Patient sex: F
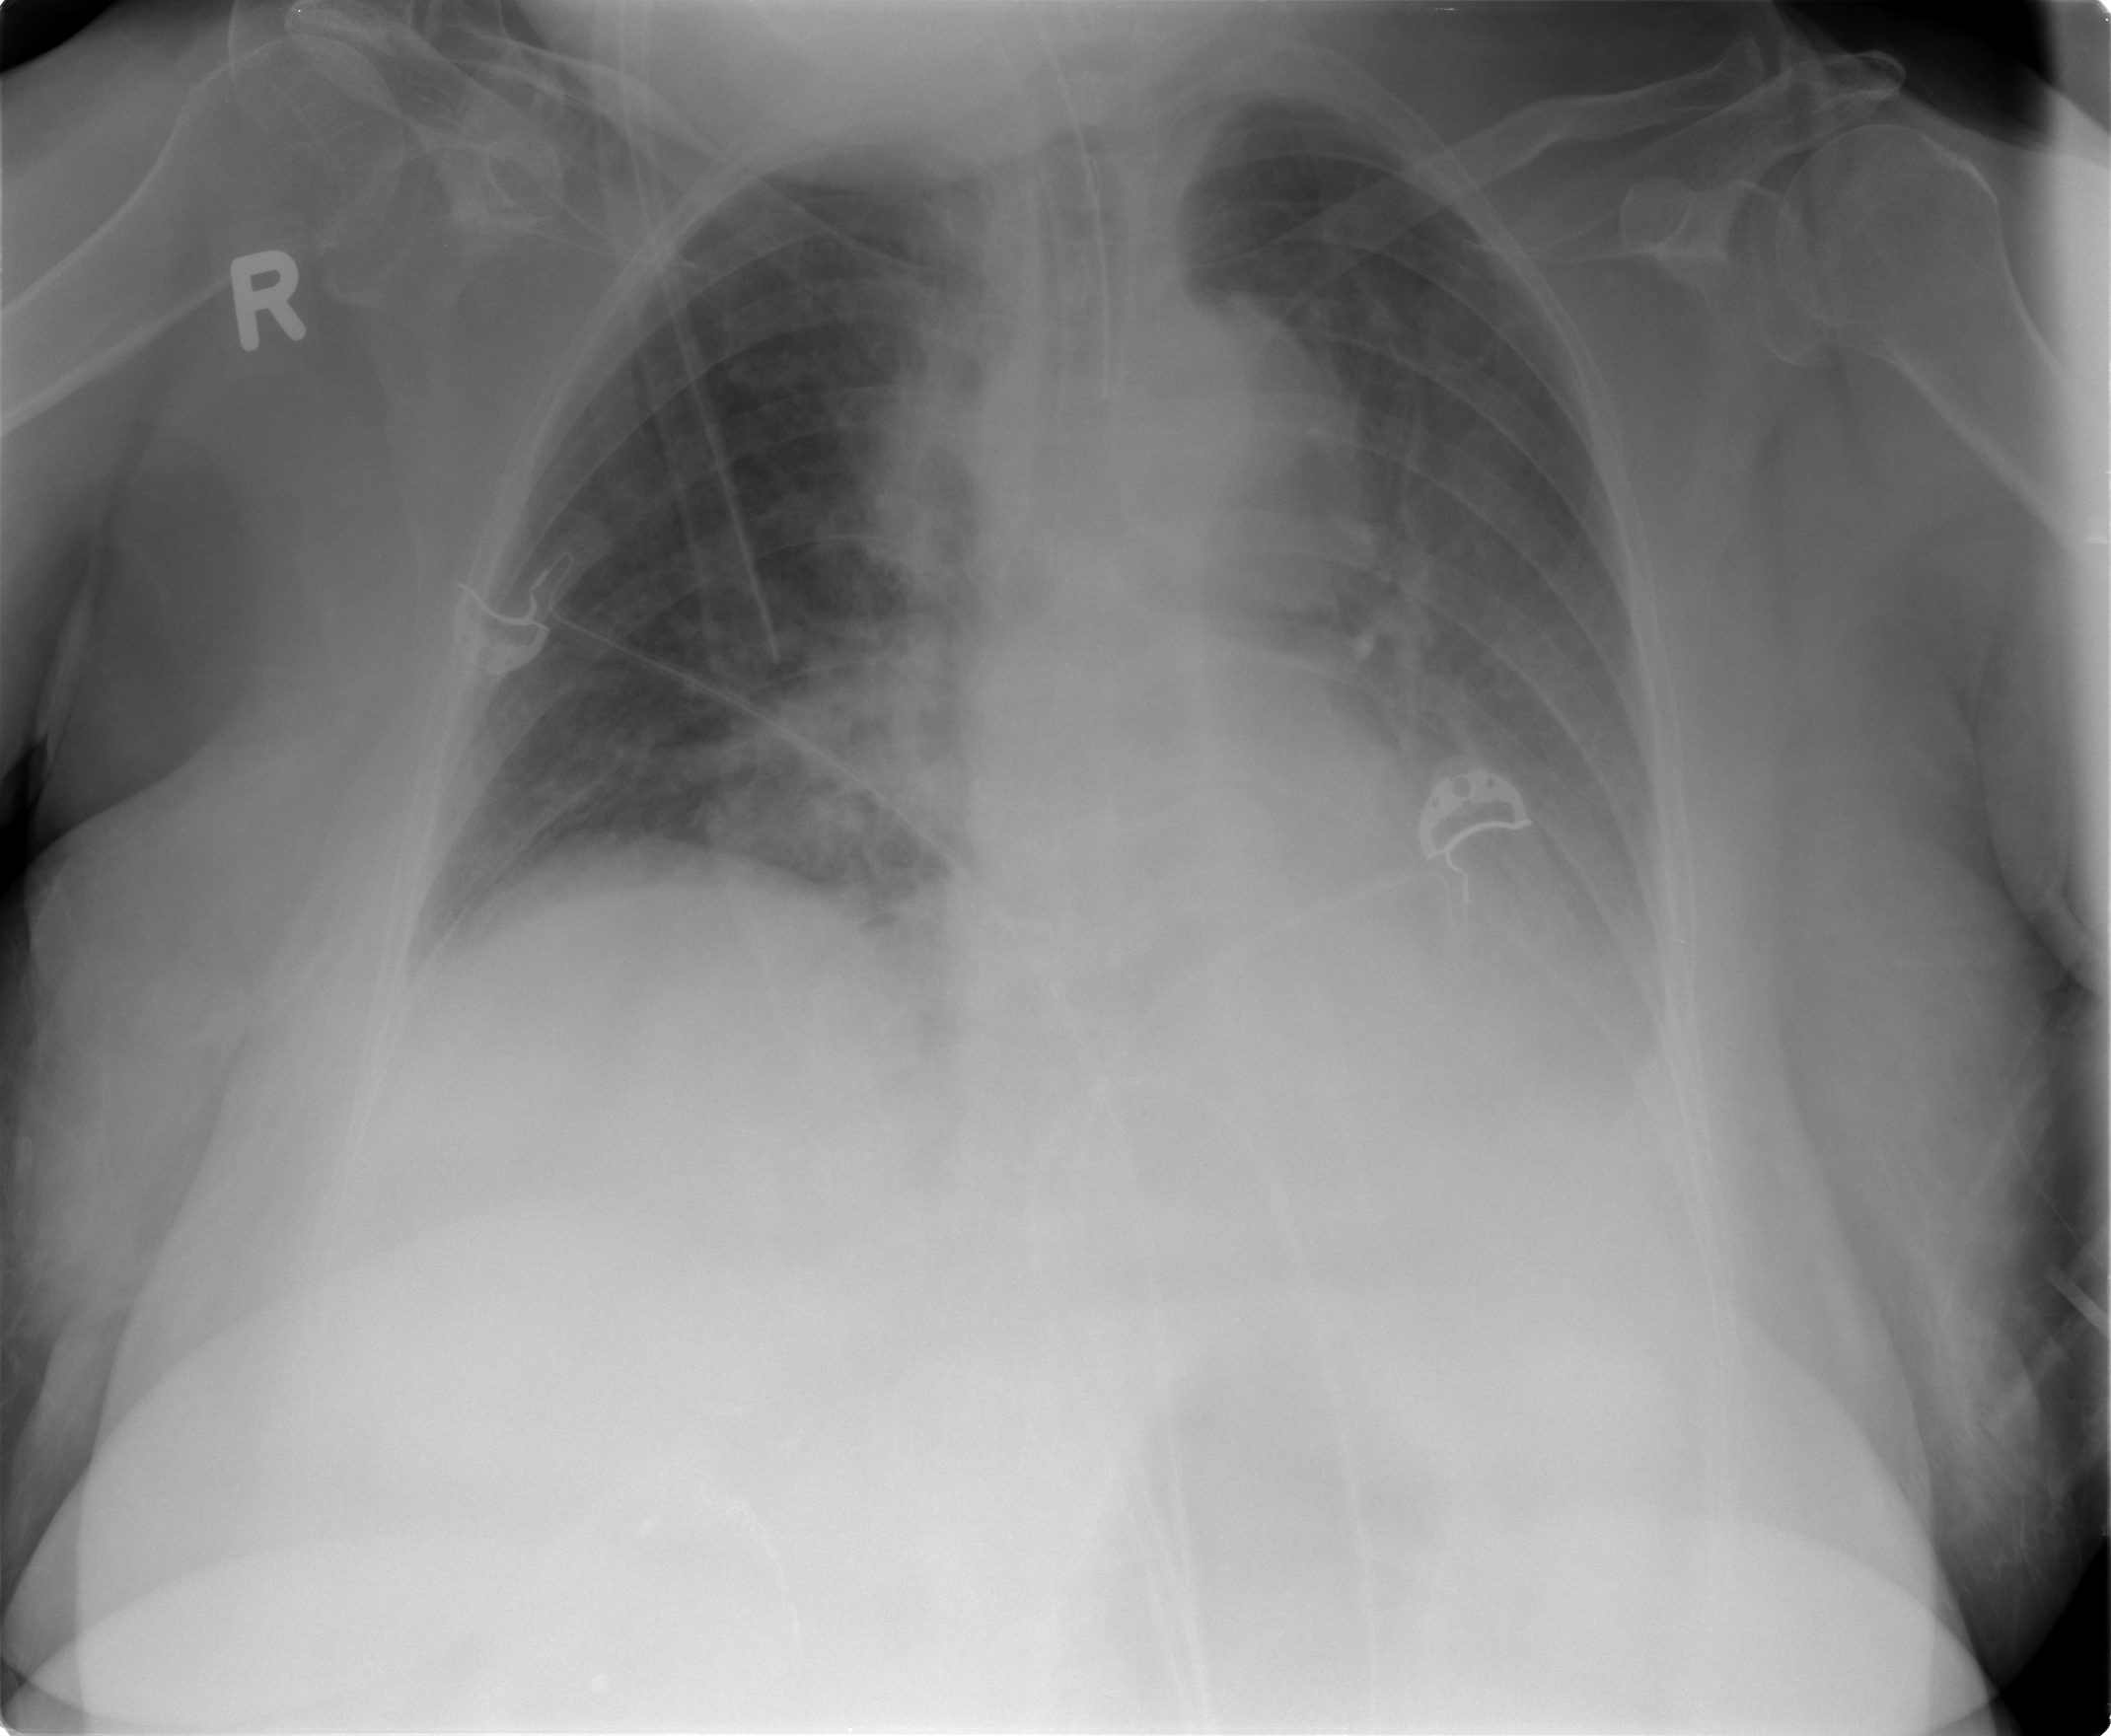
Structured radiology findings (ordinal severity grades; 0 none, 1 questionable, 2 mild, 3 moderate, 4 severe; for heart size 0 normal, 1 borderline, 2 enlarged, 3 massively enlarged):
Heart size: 0
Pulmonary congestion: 2
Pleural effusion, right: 0
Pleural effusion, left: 2
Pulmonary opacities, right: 2
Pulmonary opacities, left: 0
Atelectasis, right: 1
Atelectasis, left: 1